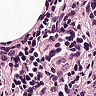
Metastatic tissue present: no